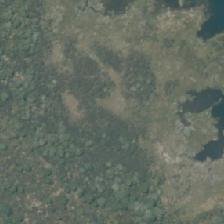
Land cover: herbaceous_freshwater_vege